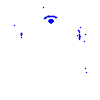
Particle: electron